Interaction volume radius: 10 \u00c5
Interaction volume height: 20 \u00c5
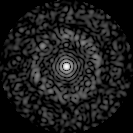
Disorder parameter: 0.831